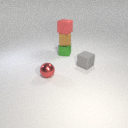
small red metal sphere to the left of small gray rubber cube